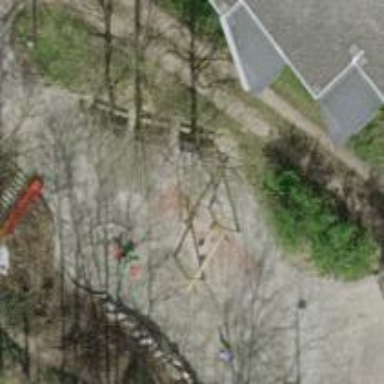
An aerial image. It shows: Playground area for leisure land.